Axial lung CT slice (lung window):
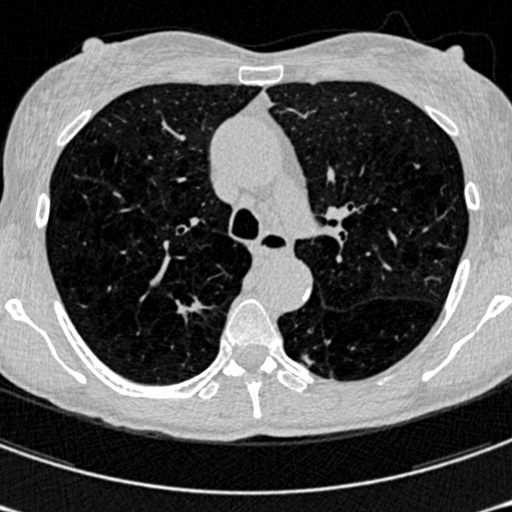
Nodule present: yes
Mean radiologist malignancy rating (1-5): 4.75